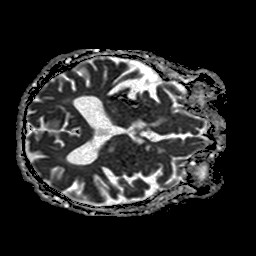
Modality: ADC
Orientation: axial
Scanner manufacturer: philips
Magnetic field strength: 1.5 T
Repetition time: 3.4 s
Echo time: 0.09411 s